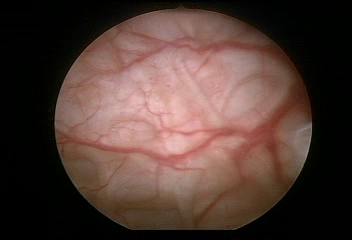
Modality: WLC
Class: Normal mucosa
Bladder cancer association: No